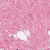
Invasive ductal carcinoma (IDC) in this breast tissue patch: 0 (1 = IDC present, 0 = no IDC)